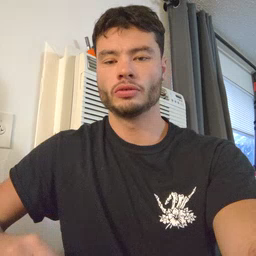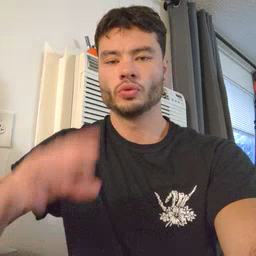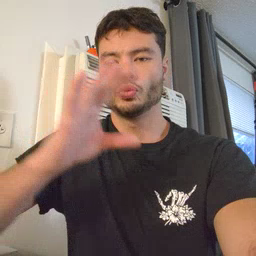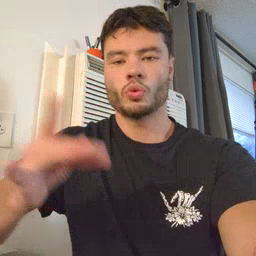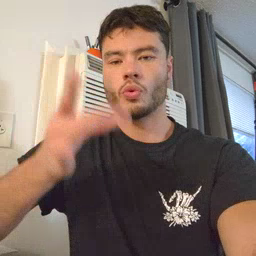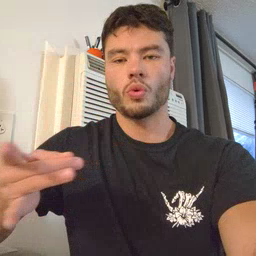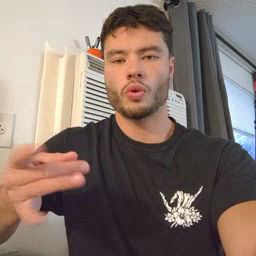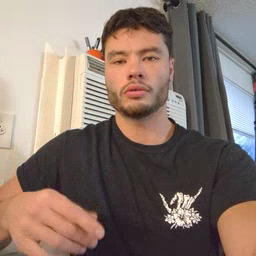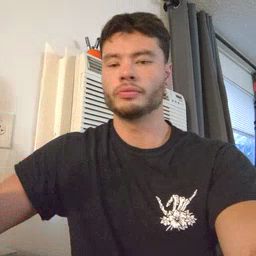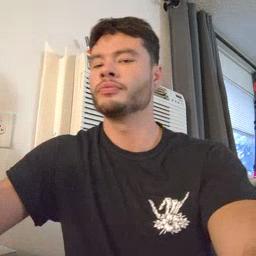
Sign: story